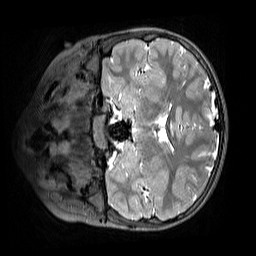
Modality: T2w
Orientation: coronal
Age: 9
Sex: male
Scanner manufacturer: siemens
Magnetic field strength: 3 T
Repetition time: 3.2 s
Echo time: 0.408 s